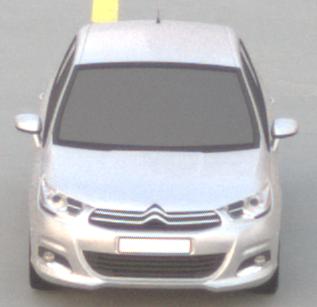
Make: Citroen
Model: C4 VTi 95
Detailed model: C4 (II)
Model produced from: 2012/08
Model produced until: 2013/06
Doors: 5
Color: white
Road condition: dry road
Daytime: dawn
Contrast: low contrast